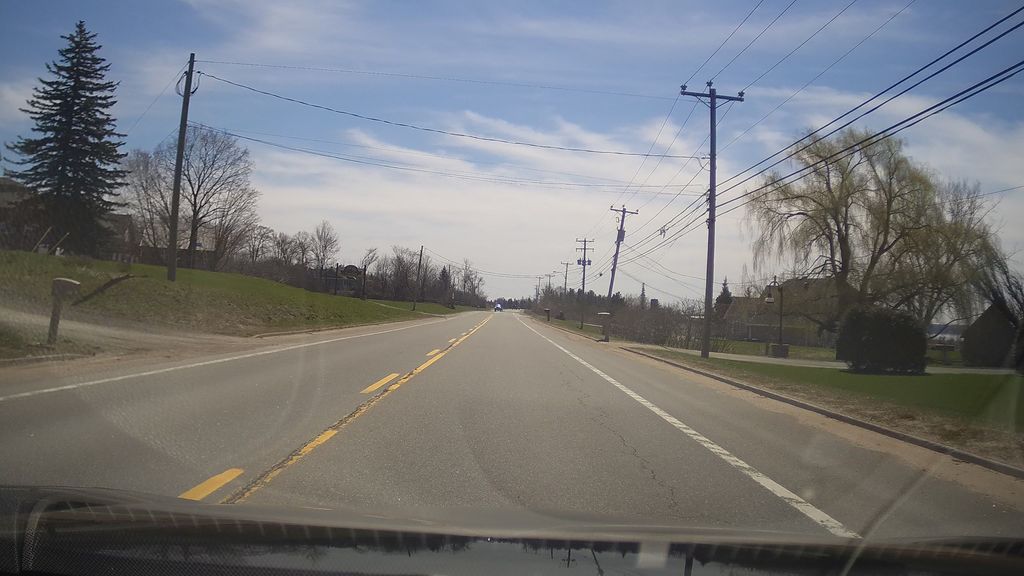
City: ottawa-gatineau